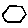
Label: hexagon